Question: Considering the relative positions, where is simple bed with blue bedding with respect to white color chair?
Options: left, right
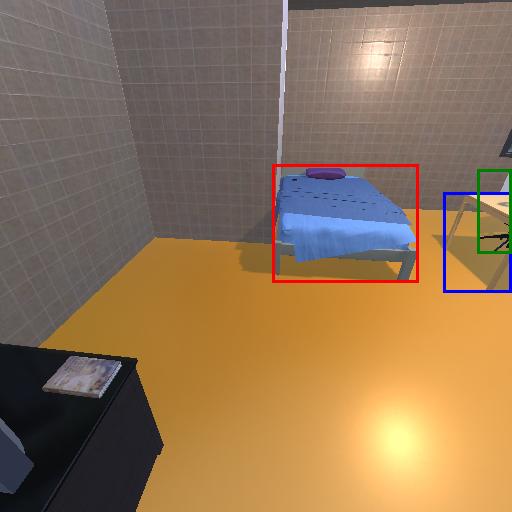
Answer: left